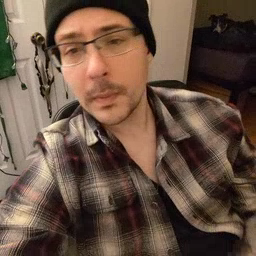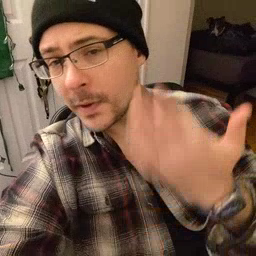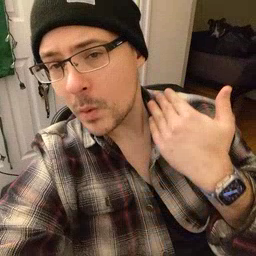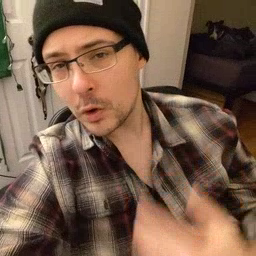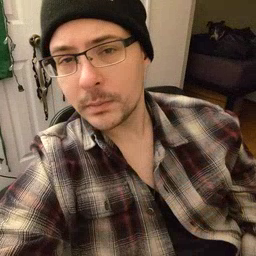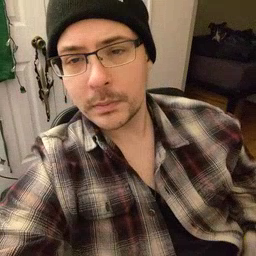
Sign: before